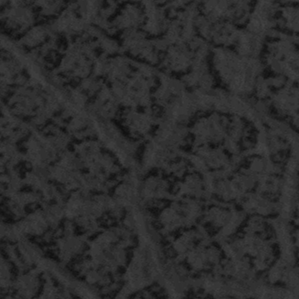
Label: frost